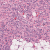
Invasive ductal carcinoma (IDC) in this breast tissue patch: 1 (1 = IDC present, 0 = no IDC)